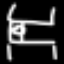
Label: bed